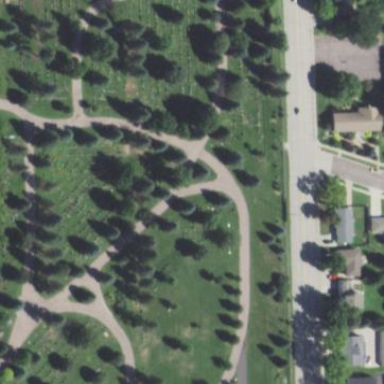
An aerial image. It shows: Sector within cemetery.